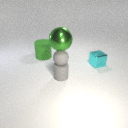
small gray rubber cylinder to the left of small cyan metal cube